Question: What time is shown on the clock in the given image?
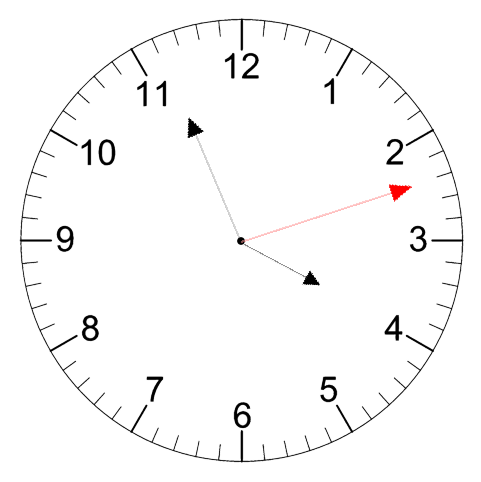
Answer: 03:56:12